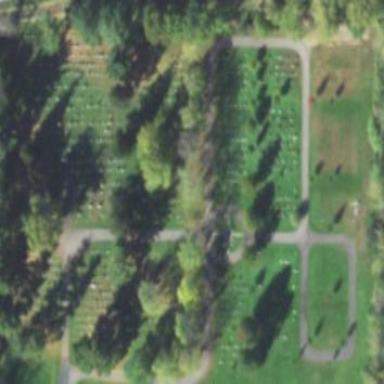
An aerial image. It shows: Cemetery.